Question: I want to create a layout like this:

I think the 'ScrollView' is necessary, maybe like this:
'''
<RelativeLayout>
<RelativeLayout id="fixed">
</RelativeLayout>
<ScrollView>
<RelativeLayout>
<Button...
<ListView....
<Button...
</RelatievLayout>
</ScrollView>
</RelativeLayout>
'''
But it seems that add a 'ListView' inside a 'ScrollView' is not good idea.
Any idea to make it?
BTW, there are not only 'Button1' and 'Button2' outside the listview, there are more views, so I do not think add the views as foot or head is a good idea.
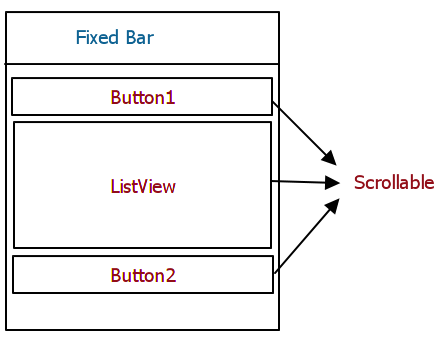
Answer: First idea (not recommanded): Adding a 'ListView' inside a 'ScrollView' is a bad idea, because both are scrollable by default. You could use a 'LinearLayout' instead of the 'ListView' and create a custom onClickListener for the items.
'''
<Scrollview>
<Button.../>
<LinearLayout>
<items.../>
</LinearLayout>
</Scrollview>
'''
Second idea (recommanded) is to go with one 'ListView' and create a custom Adapter extending 'BaseAdapter' returning the 'Views' for each row and holding the data. This means adding your Buttons and Items to the 'ListView' and create a custom 'OnClickListener' and Adapter to hold you Model. This Is the way I have used and I would do it again this way.
I your Adapter, you will need to Override:
'getViewTypeCount' - number of types of different row-layouts.
'getItemViewType' the type of the row.
'getView' returning the view for a position, here you need to inflate the layout and set the data.
<URL> how to create a ListView with different types of rows.